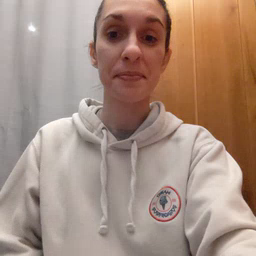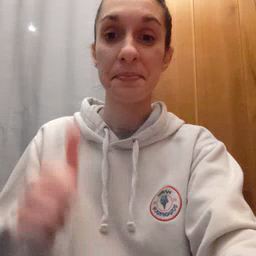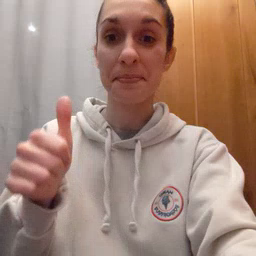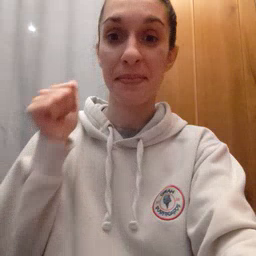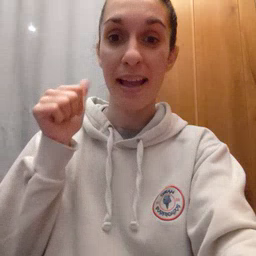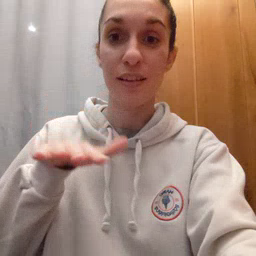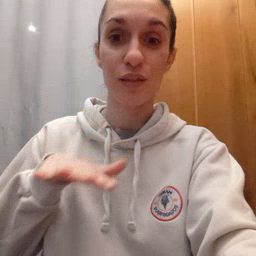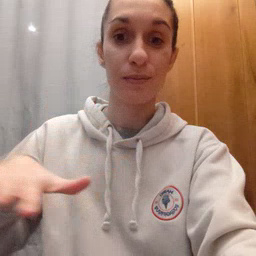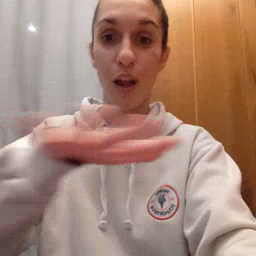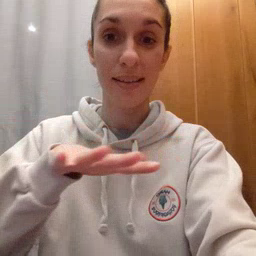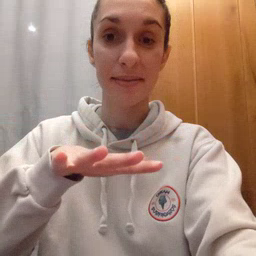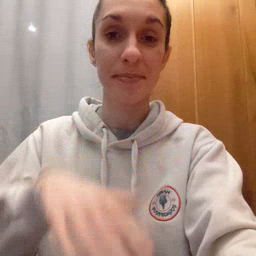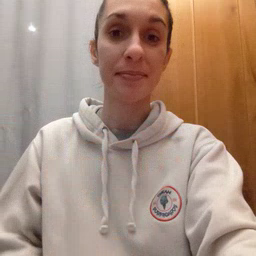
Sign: backyard